Question: I have set up VichUploaderBundle with SonataAdmin and I wan't to category entity upload image using sonata.
Form is rendered OK, entity save is Ok, send with multipart data and image is there. But it's not saved and there is no error or something to debug this.
config:
'''
vich_uploader:
db_driver: orm
mappings:
category_image:
uri_prefix: /uploads/images/category
upload_destination: %kernel.root_dir%/../web/uploads/images/category
inject_on_load: true
delete_on_remove: true
delete_on_update: true
namer: vich_uploader.namer_origname
'''
CategoryAdmin:
'''
$formMapper
->add('title', 'text', ['label' => 'title'])
->add('description', 'textarea', ['required' => false, 'label' => 'description'])
->add('image', 'file',
[
'required' => false,
'label' => 'image',
'data_class' => 'Symfony\Component\HttpFoundation\File\File',
'attr' => ['class' => 'sonata-medium-file'],
]
);
'''
CategoryEntity:
'''
/**
* @ORM\Column(type="string", length=255, name="image_name", nullable=true)
*/
protected $imageName;
/**
* @Assert\File(
* groups={"list"},
* maxSize="500k",
* mimeTypes={"image/png", "image/jpeg", "image/pjpeg"},
* mimeTypesMessage = "constraint.mime_type"
* )
* @Vich\UploadableField(
* mapping="category_image",
* fileNameProperty="imageName"
* )
* @var File $image
*/
protected $image;
'''
POST: content
'''
Content-Disposition: form-data; name="s5519586317457[image]"; filename="ico.png"
'''
Content-Type: image/png

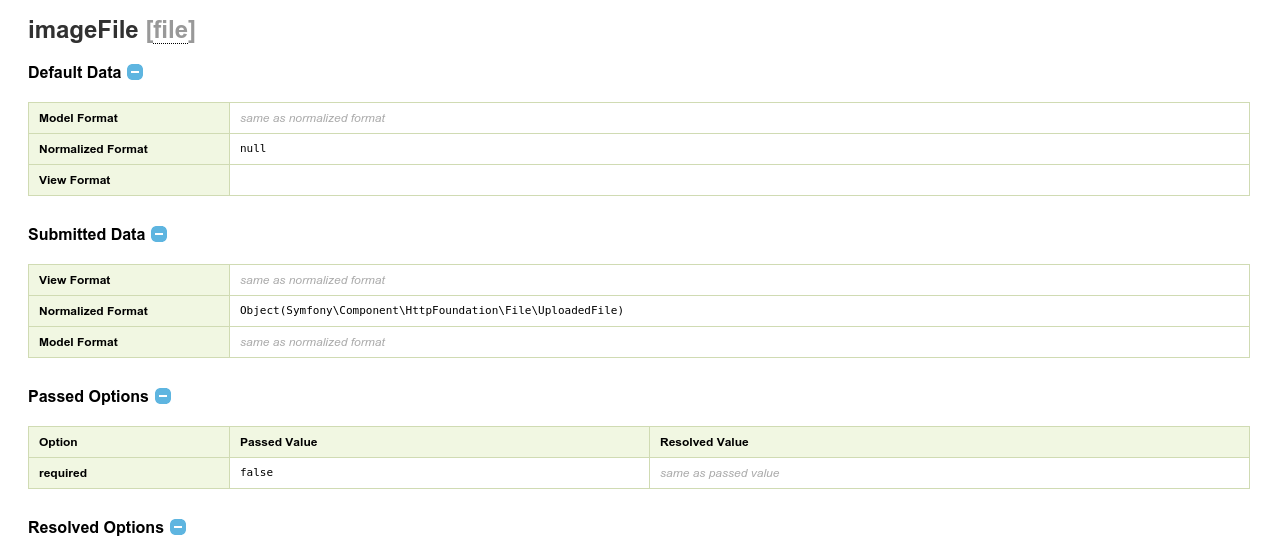
Answer: There are two things to know with VichUploaderBundle and Doctrine:
- <URL>- 'Symfony\Component\HttpFoundation\File\UploadedFile''data_class'
: you might also want to check that your entity is defined as '@Vich\Uploadable'